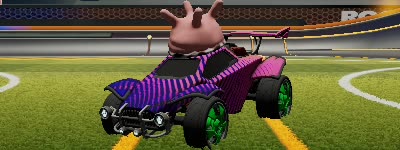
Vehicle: octane